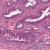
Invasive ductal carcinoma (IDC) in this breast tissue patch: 1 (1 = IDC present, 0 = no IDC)